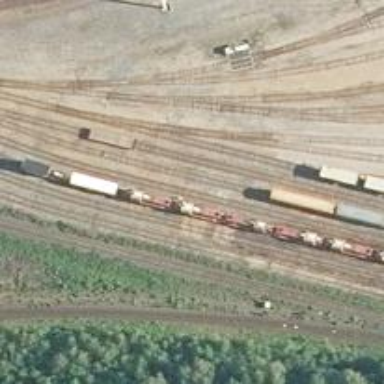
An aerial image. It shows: Railway spur service.